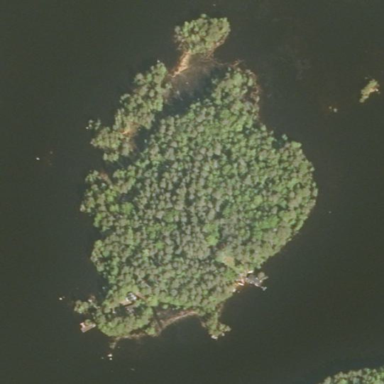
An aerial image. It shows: Island.